Question: I'm writing RESTful service with basic authorization.
Here is what I do when no authorization header present or when there is wrong UN/Password
'''
//Get authorization header
var auth = HttpContext.Current.Request.Headers.GetValues("Authorization");
if (auth == null)
{
outgoingResponse.StatusCode = HttpStatusCode.Unauthorized;
return false;
}
//Parse auth header:
var authString = auth[0];
String loginName, password;
try
{
var decbuff = Convert.FromBase64String(authString.Replace("Basic ", ""));
loginName = System.Text.Encoding.UTF8.GetString(decbuff).Split(':')[0];
password = System.Text.Encoding.UTF8.GetString(decbuff).Split(':')[1];
}
catch
{
outgoingResponse.StatusCode = HttpStatusCode.Unauthorized;
outgoingResponse.StatusDescription = "Invalid Authorization header";
return false;
}
'''
When I look in Fiddler I see this:

It works OK with my client (Android) but I want this service to be browseable via Explorer or other browsers. How do I make explorer to ask for UN/Password if I send 401? Do I need to specify something?
Thanks
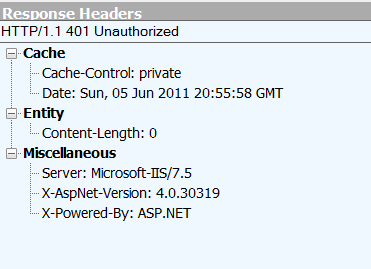
Answer: I figured it out. I needed to put HTTP header along with 401 like this:
> WWW-Authenticate: Basic realm="Secure
Area"
Then browser knows and displays login window to user